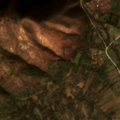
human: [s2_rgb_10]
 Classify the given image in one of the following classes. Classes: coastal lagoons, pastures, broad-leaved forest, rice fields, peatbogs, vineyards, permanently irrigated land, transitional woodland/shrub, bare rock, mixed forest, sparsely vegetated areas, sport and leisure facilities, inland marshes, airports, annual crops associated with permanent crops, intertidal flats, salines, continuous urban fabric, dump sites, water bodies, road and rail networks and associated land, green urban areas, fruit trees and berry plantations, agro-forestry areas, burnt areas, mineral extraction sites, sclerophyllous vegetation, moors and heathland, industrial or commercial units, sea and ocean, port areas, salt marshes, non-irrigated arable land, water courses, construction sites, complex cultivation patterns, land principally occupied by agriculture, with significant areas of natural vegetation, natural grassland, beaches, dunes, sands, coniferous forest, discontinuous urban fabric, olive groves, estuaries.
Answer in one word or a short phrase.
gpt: discontinuous urban fabric, non-irrigated arable land, land principally occupied by agriculture, with significant areas of natural vegetation, broad-leaved forest, transitional woodland/shrub